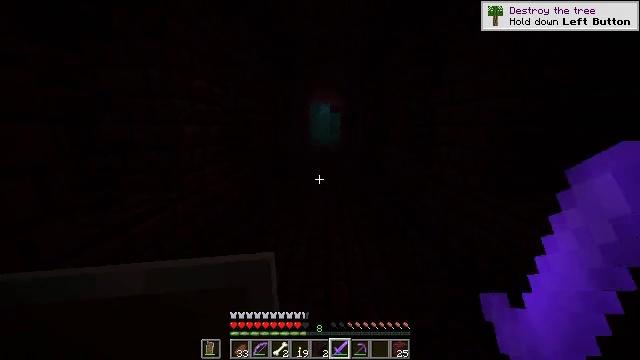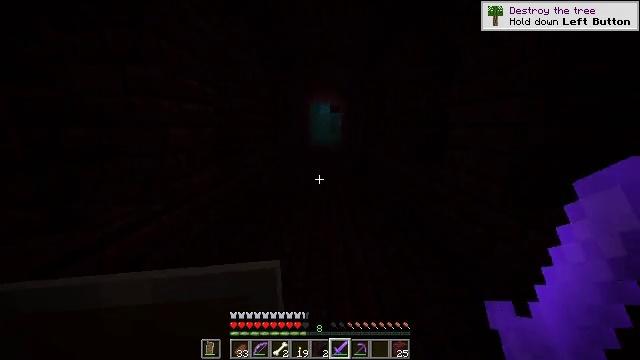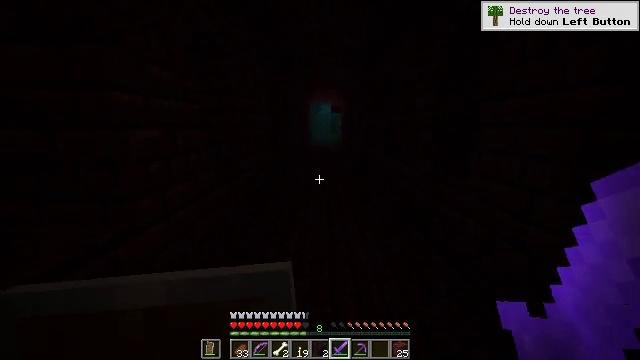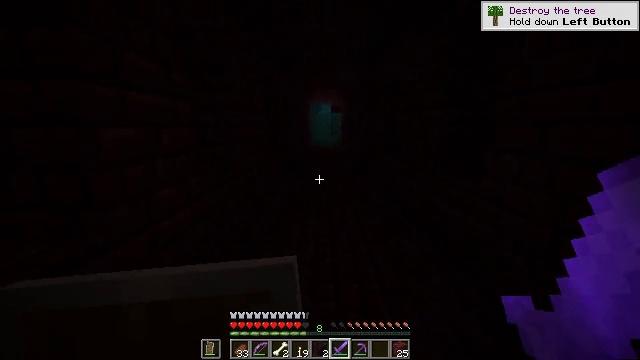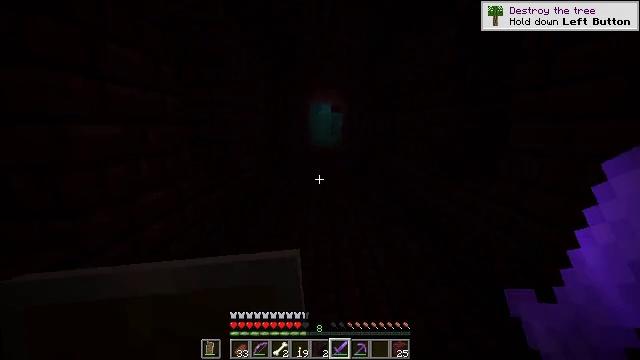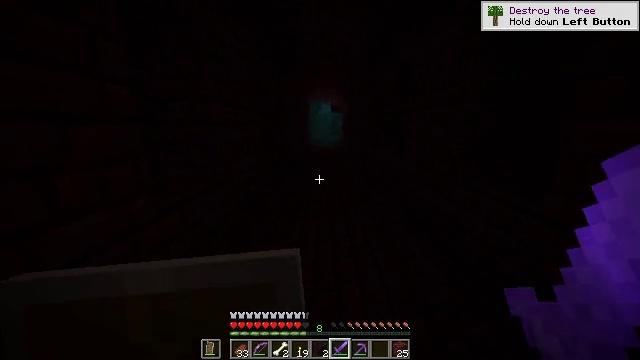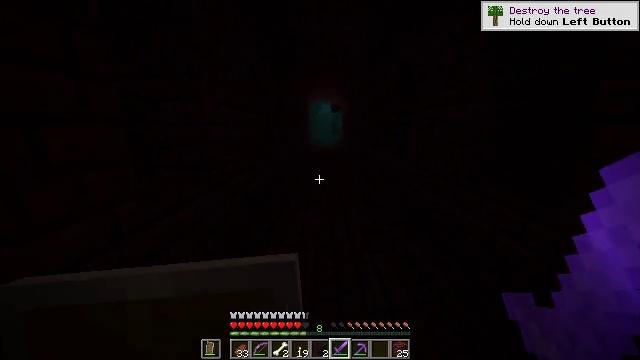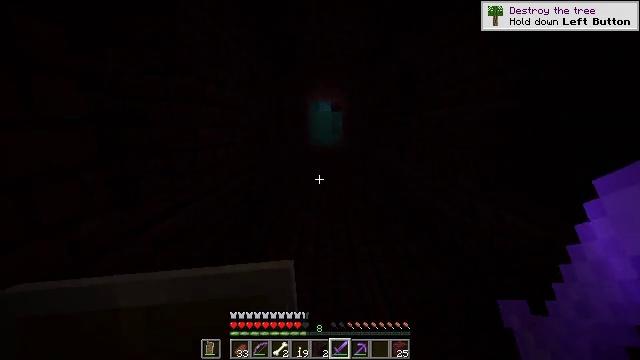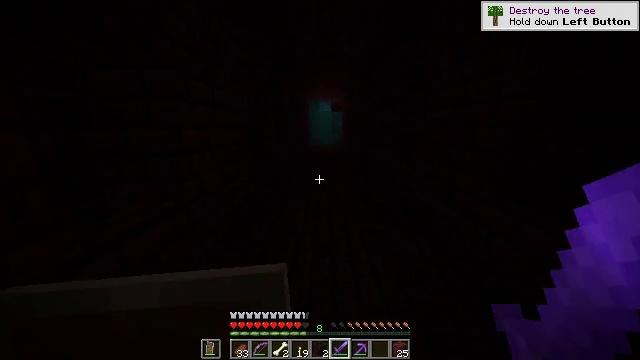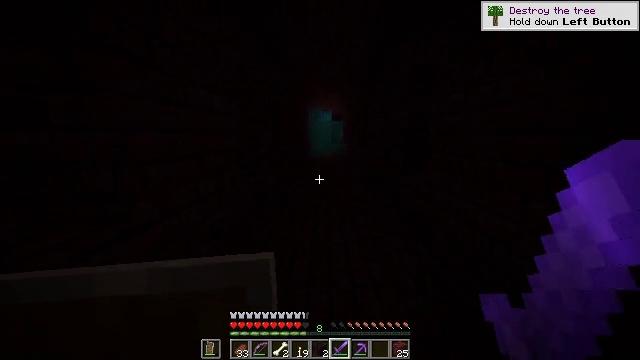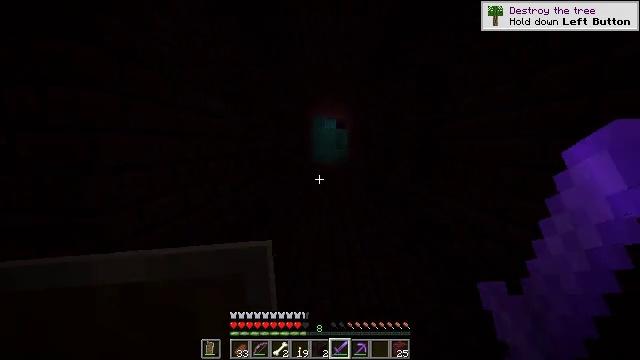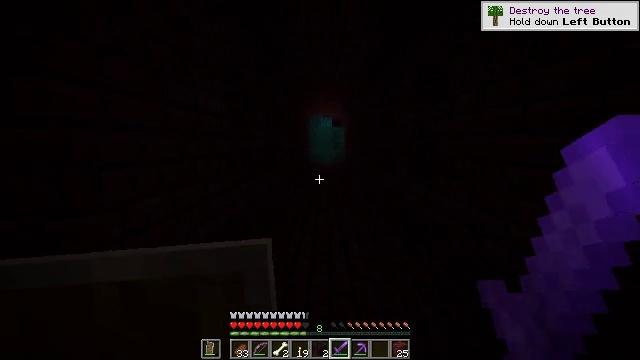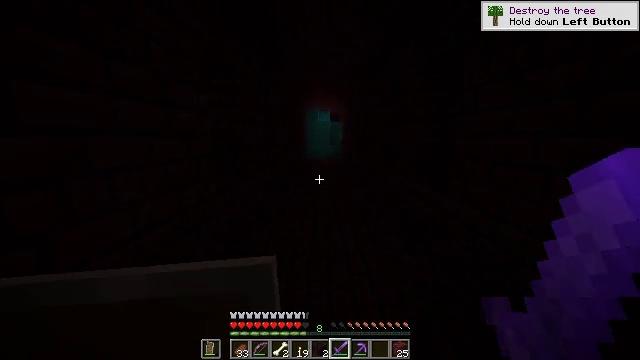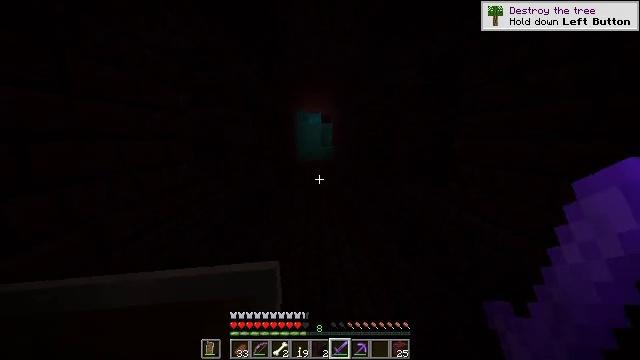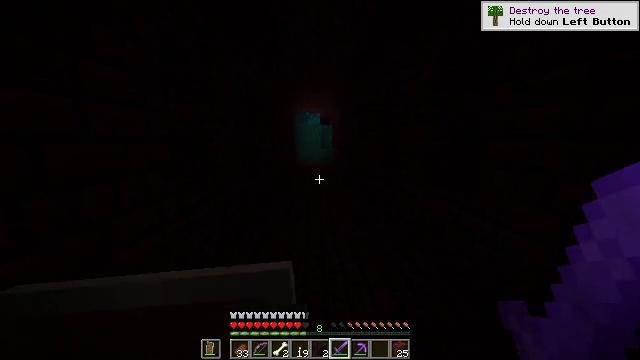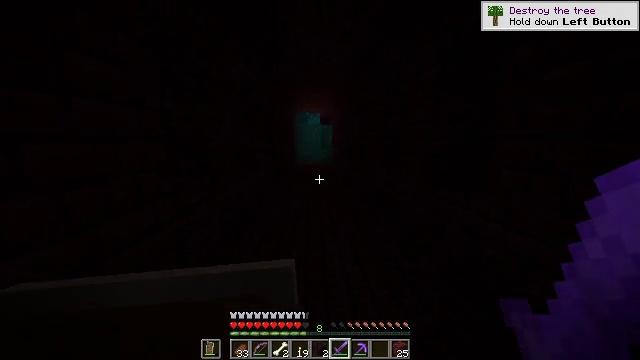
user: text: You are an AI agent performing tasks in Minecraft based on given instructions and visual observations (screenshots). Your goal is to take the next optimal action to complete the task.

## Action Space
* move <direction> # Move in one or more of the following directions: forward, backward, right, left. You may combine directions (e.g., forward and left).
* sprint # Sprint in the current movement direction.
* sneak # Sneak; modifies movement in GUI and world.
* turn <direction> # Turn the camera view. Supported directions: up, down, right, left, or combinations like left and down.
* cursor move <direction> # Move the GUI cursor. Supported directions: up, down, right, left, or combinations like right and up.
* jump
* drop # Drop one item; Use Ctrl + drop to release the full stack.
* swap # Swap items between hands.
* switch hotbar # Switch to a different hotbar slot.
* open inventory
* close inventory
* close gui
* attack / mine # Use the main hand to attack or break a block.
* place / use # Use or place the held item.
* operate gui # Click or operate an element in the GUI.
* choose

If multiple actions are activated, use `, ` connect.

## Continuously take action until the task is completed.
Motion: motion action
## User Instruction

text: Collect warped wart block.
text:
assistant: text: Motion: move forward
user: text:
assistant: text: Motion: move forward
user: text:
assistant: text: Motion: move forward
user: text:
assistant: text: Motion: move forward
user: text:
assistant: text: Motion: move forward
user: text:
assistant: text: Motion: move forward
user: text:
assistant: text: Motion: move forward
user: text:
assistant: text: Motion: move forward
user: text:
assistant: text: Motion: move forward, turn up
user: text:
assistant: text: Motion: move forward, turn left and up
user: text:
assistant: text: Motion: move forward
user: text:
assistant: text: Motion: move forward, turn down
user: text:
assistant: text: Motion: move forward, turn right
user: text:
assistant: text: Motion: move forward
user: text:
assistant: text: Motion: move forward
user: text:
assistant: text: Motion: move forward
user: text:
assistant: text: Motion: move forward
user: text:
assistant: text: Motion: move forward
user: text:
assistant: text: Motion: move forward
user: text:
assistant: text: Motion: move forward
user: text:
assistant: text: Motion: move forward
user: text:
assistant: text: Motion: move forward
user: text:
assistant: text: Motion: move forward
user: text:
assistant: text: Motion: move forward
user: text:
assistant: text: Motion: move forward
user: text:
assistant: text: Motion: move forward
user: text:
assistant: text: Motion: move forward
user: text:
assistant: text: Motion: move forward
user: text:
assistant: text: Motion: move forward
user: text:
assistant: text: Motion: move forward